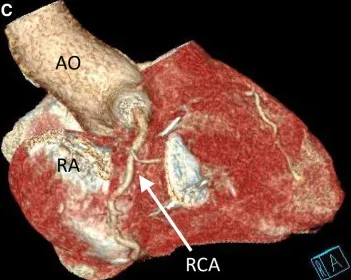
The pseudoaneurysm was removed.
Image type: radiology (ct)